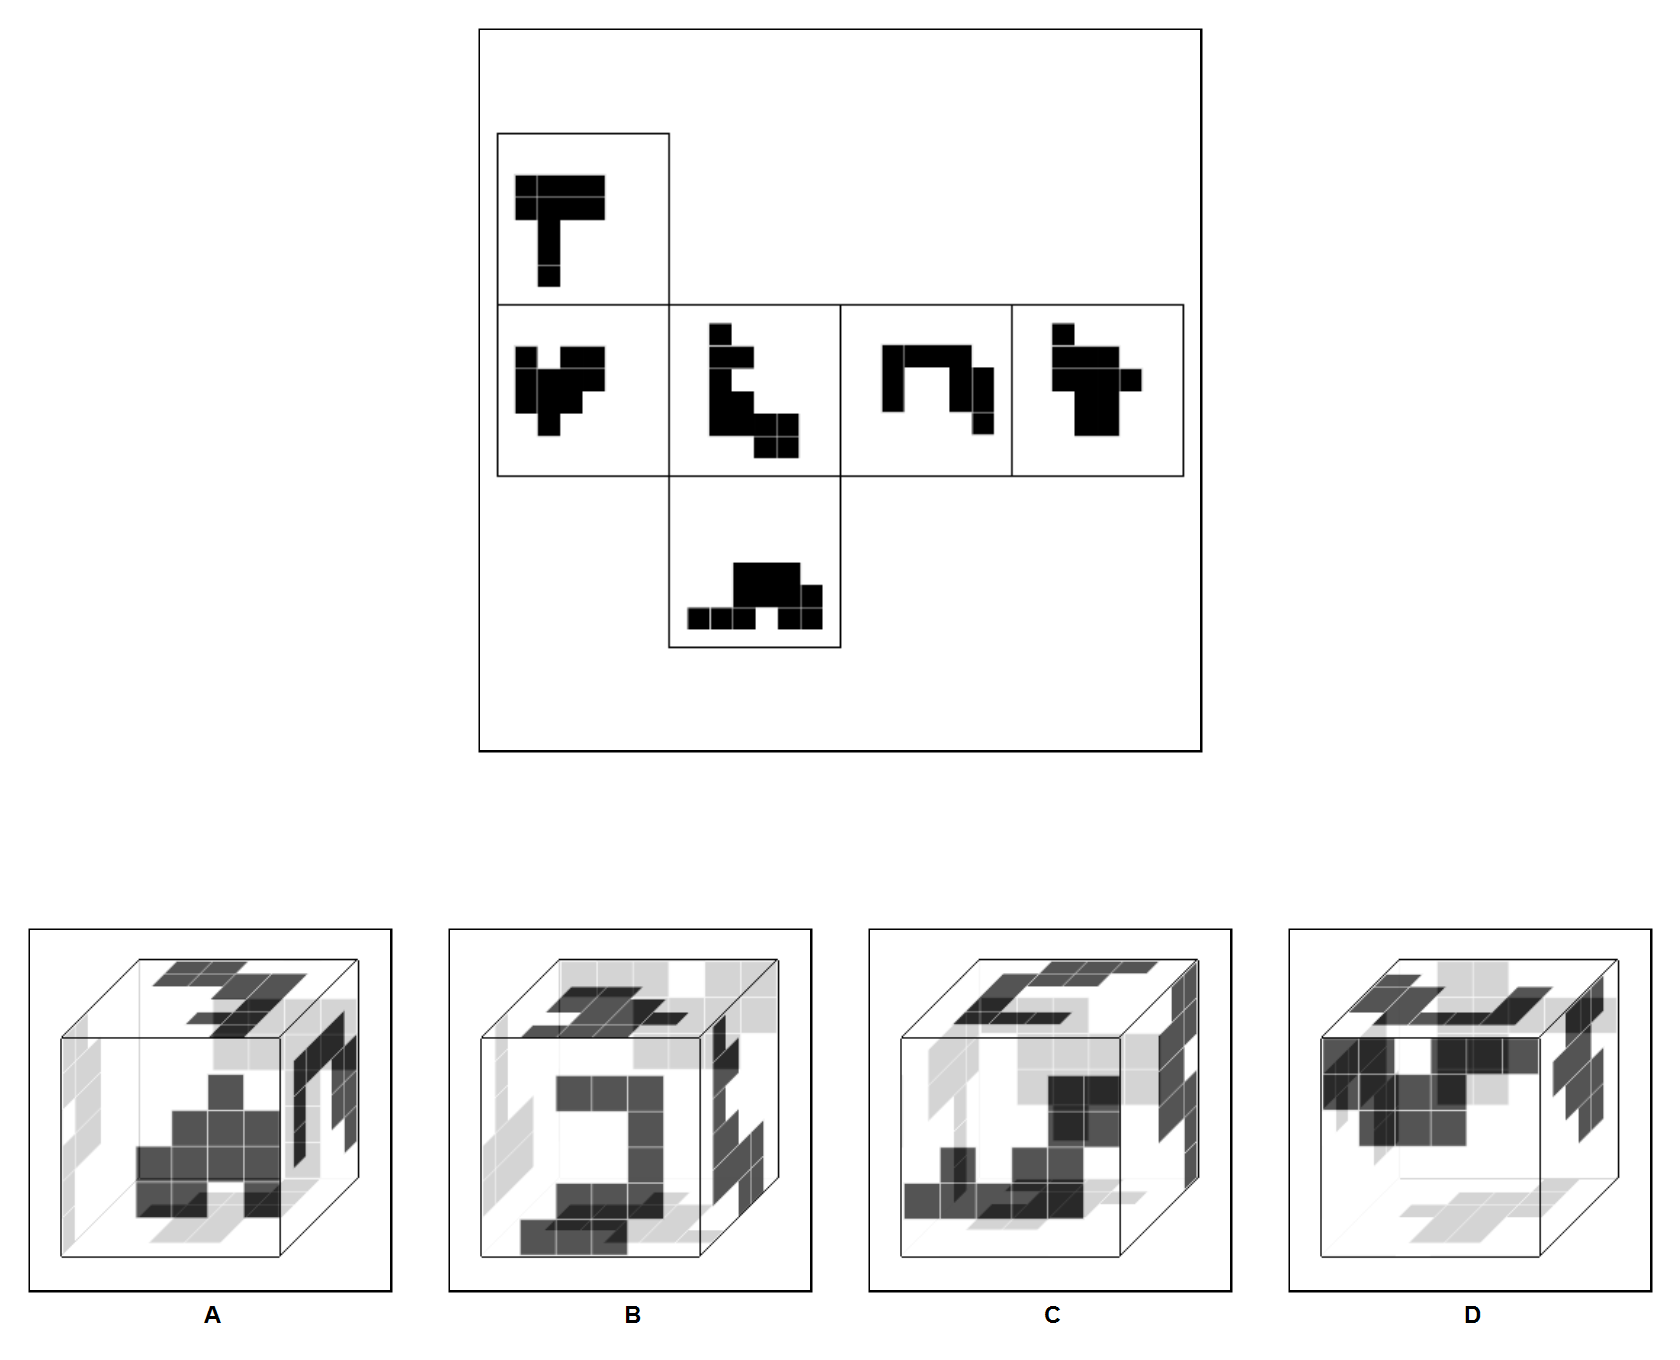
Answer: C